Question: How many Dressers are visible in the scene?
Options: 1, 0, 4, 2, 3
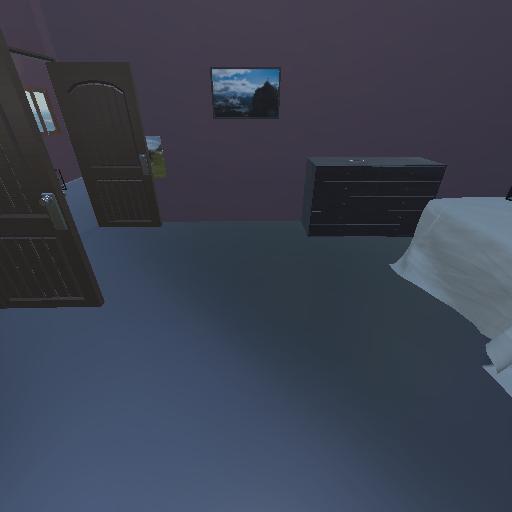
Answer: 1